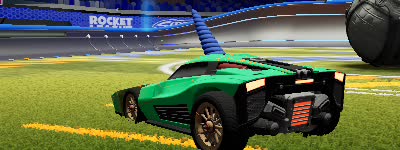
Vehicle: breakout